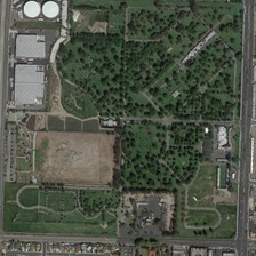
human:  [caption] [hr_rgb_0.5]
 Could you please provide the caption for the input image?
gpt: The park, with two circular buildings and two square buildings, occupies an entire block.

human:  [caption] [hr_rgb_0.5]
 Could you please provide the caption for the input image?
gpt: Lush trees scattered in the Green Park, next to an open space.

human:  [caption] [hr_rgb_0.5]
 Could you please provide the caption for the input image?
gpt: The lush tree scattered in this green park next to the bare ground.

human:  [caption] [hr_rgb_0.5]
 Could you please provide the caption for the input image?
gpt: A park with two round buildings and two square ones occupies the whole block.

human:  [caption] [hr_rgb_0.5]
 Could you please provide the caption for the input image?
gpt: lush trees scattered in this green park near a bare ground.